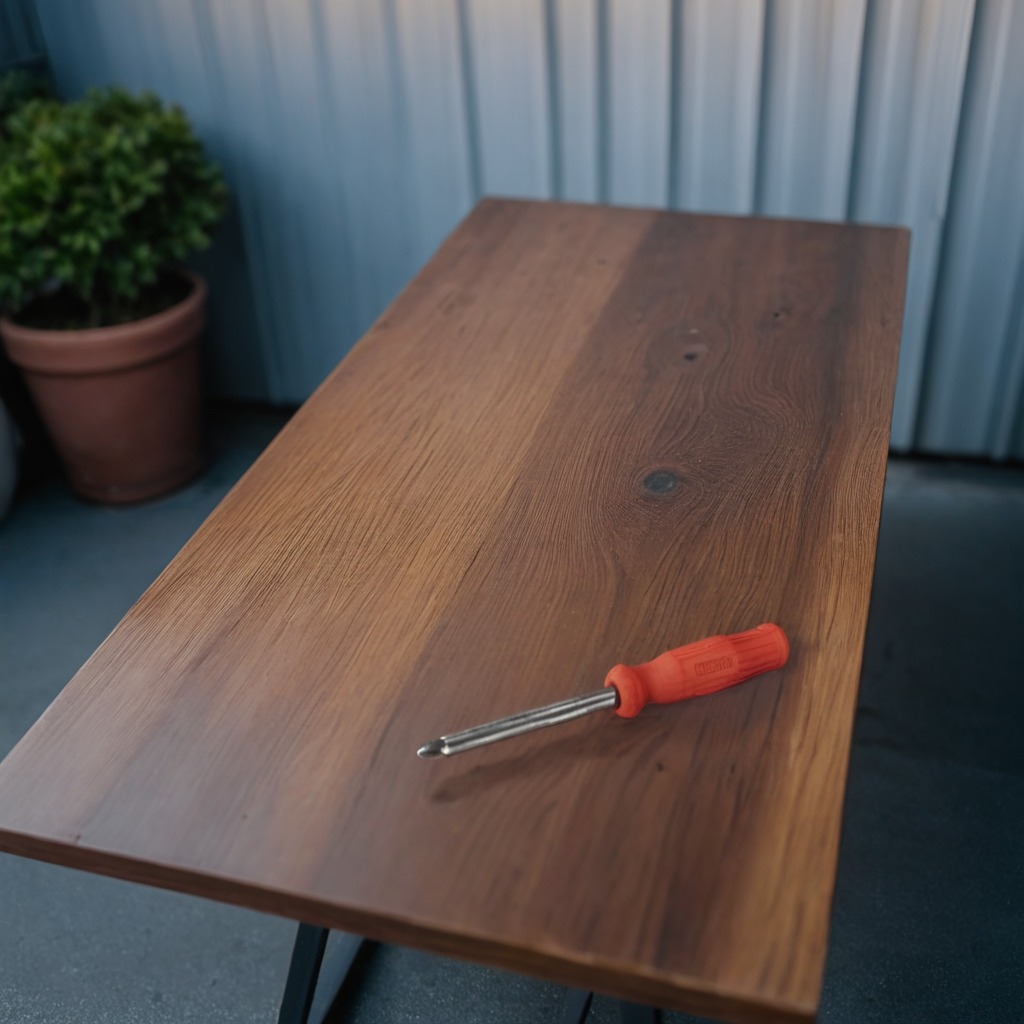
A screwdriver is lying on the table.